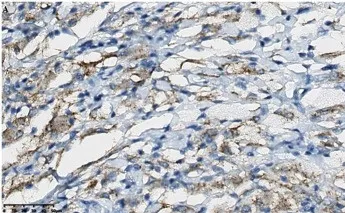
The results of the BRAFV600E
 mutations in the intracranial lesion tissue. (A) Immunohistochemical BRAFV600E
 staining showed positive tissue cells (scale bar is 200/50mum).
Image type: pathology (immunostaining)